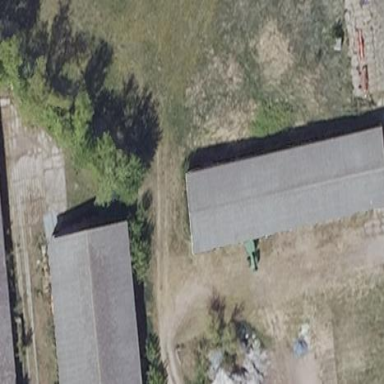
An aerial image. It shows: Gabled grey roof on farm auxiliary building. The roof is oriented along the length of the structure.